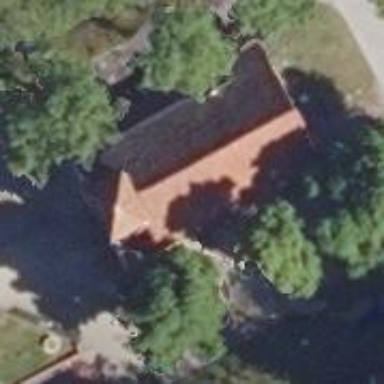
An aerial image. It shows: Chapel building.